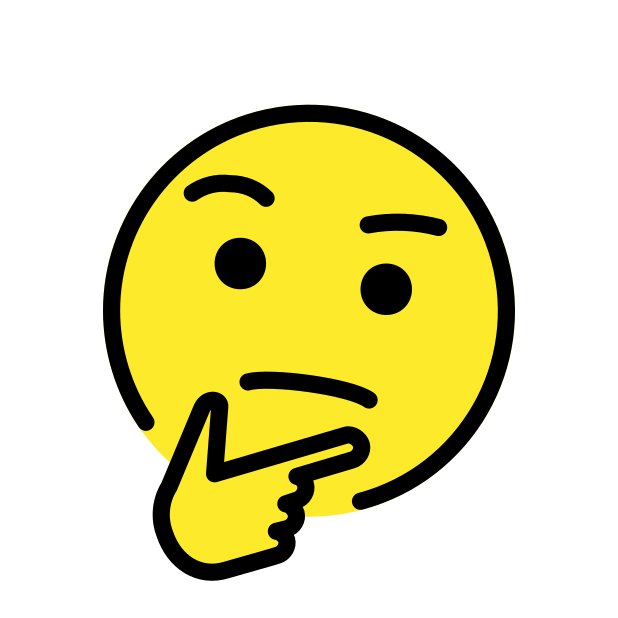
Emoji: 🤔
Name: thinking face
Unicode: 0x1f914